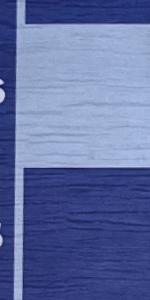
Label: Empty